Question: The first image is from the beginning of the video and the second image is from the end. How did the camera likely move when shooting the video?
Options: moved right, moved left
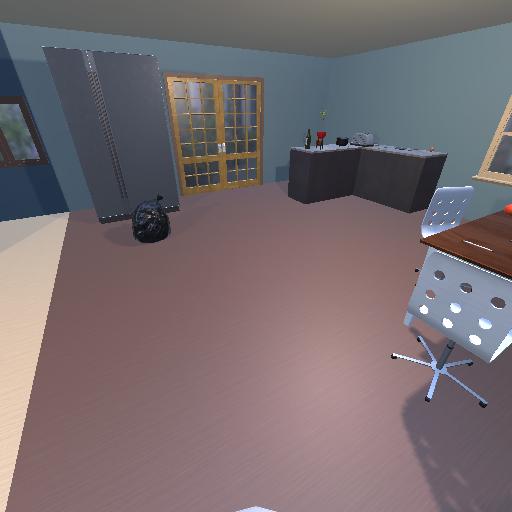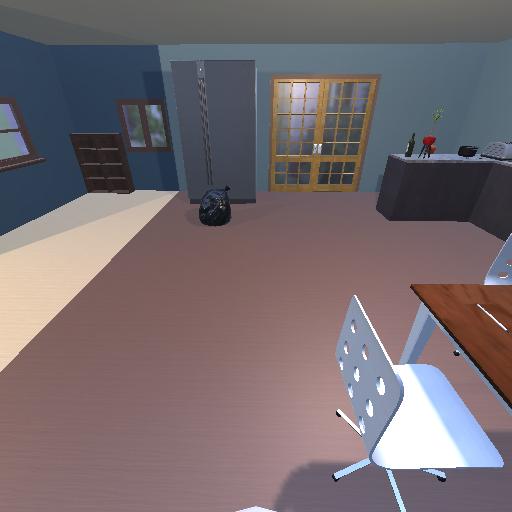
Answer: moved right